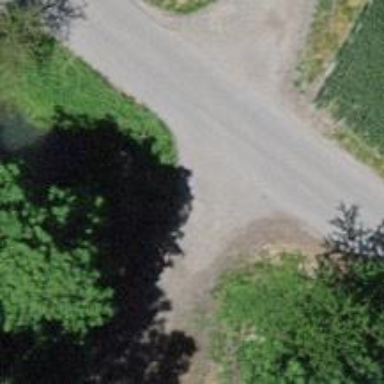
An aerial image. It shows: Track road with grade1 bridge.